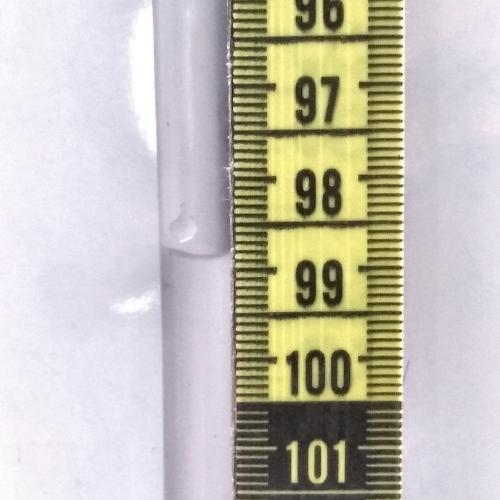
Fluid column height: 98.8 cm